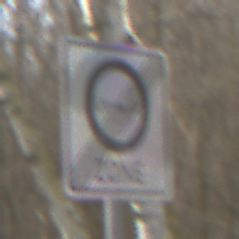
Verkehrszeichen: EndeUmweltzone
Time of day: MorningAfternoon
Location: Outdoor (Nature)
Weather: Clear
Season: Winter
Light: Natural